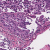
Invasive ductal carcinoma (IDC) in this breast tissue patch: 0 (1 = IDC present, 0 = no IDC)